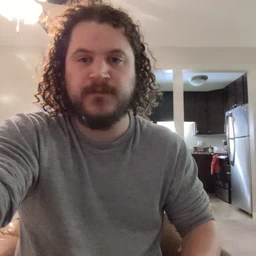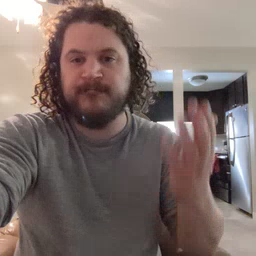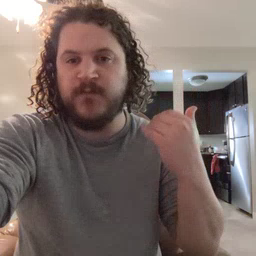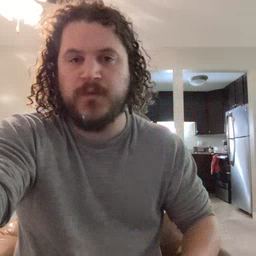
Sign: before